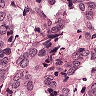
Metastatic tissue present: yes